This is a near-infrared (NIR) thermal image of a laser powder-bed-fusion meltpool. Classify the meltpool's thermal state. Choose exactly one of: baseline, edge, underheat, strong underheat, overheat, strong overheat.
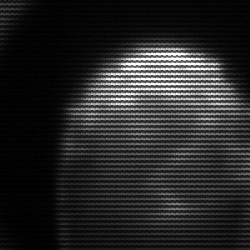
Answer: edge